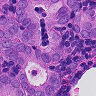
Metastatic tissue present: yes